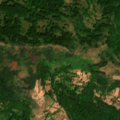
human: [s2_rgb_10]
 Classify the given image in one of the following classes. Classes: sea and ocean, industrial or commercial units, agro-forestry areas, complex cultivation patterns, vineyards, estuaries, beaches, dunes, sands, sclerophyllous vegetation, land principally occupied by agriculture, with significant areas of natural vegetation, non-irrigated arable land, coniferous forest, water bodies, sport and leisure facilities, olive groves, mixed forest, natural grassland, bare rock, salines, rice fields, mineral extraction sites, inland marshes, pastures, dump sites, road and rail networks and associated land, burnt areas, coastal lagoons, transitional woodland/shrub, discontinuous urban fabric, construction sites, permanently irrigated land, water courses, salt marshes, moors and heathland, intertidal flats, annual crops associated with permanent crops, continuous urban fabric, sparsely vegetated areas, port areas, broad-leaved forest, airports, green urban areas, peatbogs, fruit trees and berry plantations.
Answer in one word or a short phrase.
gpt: complex cultivation patterns, land principally occupied by agriculture, with significant areas of natural vegetation, broad-leaved forest